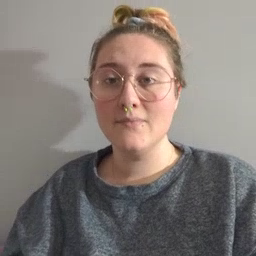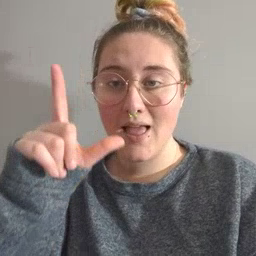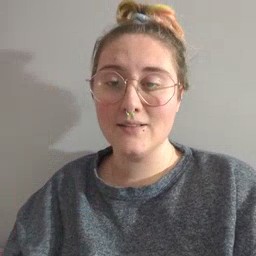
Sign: wake